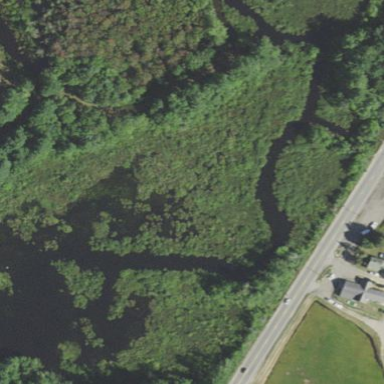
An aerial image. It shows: Wetland area characterized by wet meadow.